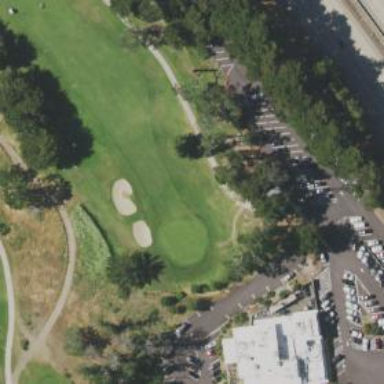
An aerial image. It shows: Footway that resembles golf path.